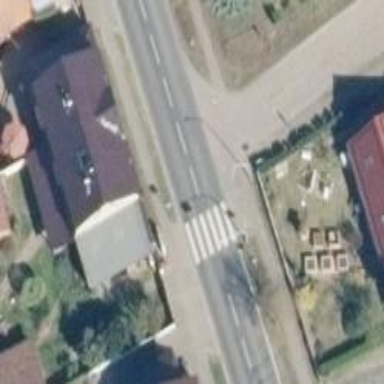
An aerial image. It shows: Uncontrolled zebra crossing on the road.